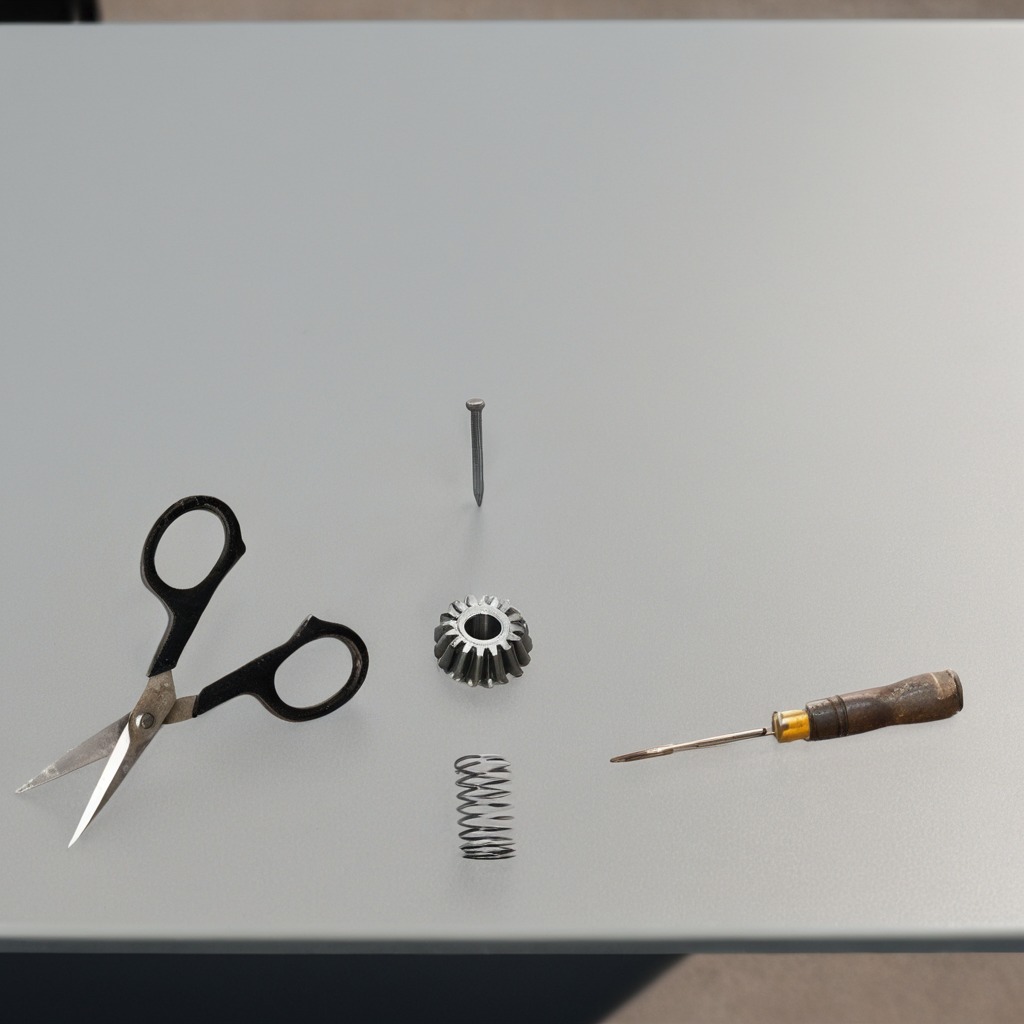
A steel gear with teeth, an iron nail, a coiled metal spring, a screwdriver, and a pair of scissors are lying on the table.